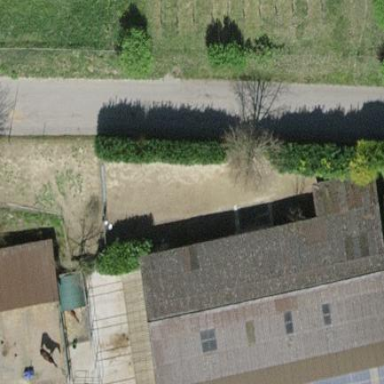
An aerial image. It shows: Group of garages.